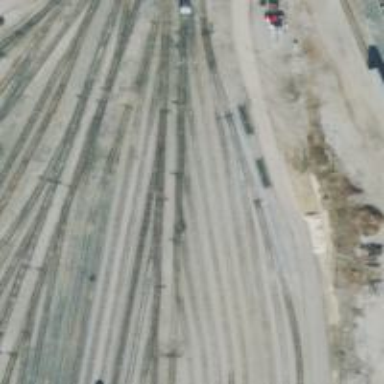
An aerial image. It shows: Slipway railway for rail services.